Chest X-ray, AP view. Patient: 55 years old, sex M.
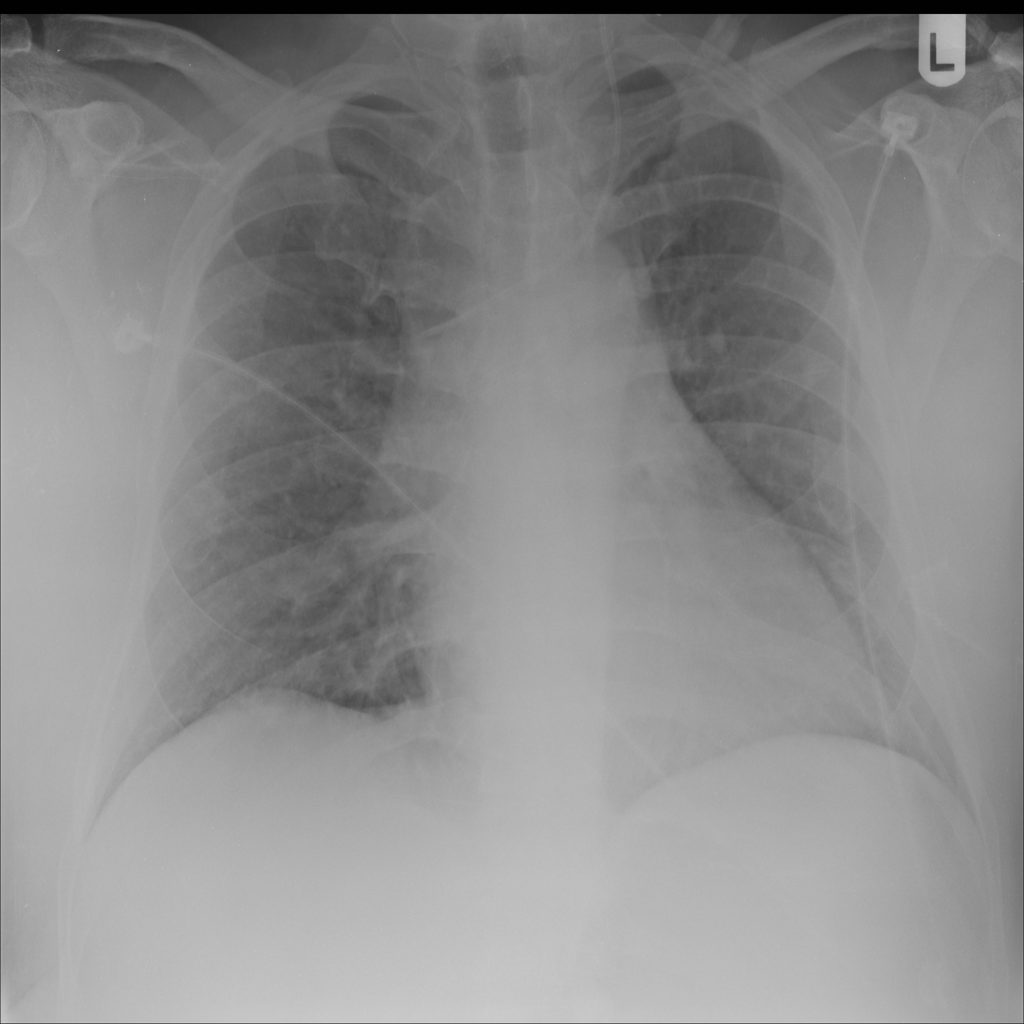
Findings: No Finding